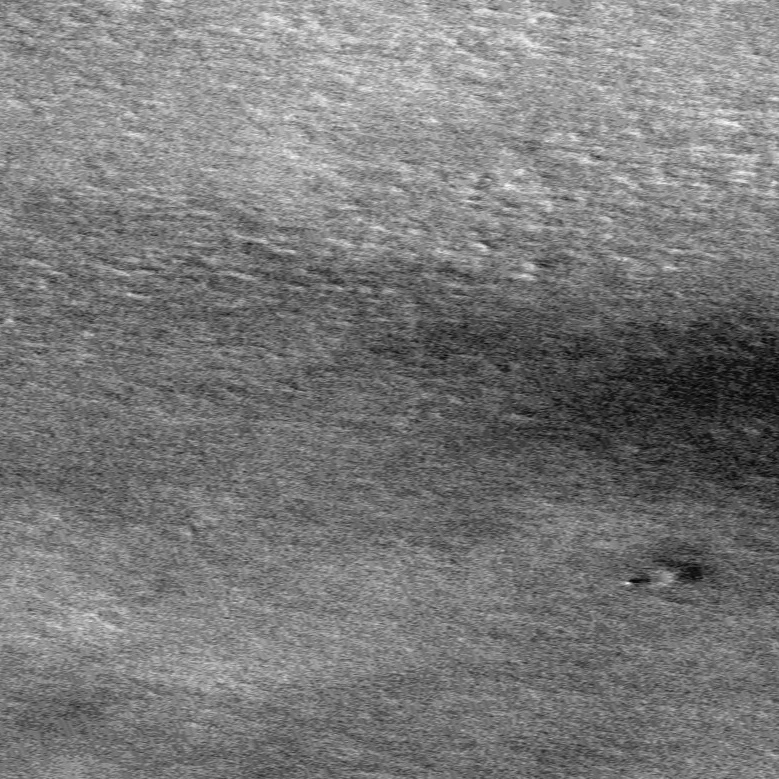
Label: dustdevil